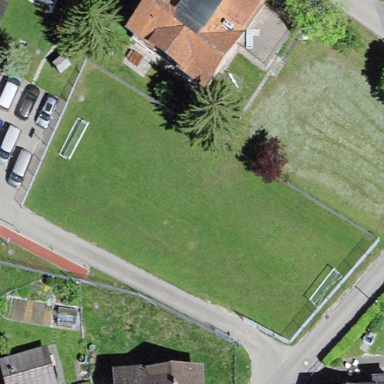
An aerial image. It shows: Soccer pitch with grass surface for leisure land.